Question: I am trying to create a 'UITableview', with grouped static cells, that contain 'UITextField's. Everything looks fine, until I put in the 'UITextField's. Anyone have any ideas as to what may be happening? Auto-layout is on. When Auto-layout is off it is fixed but then rest of project is messing up.
Here is a picture to show what is happening:
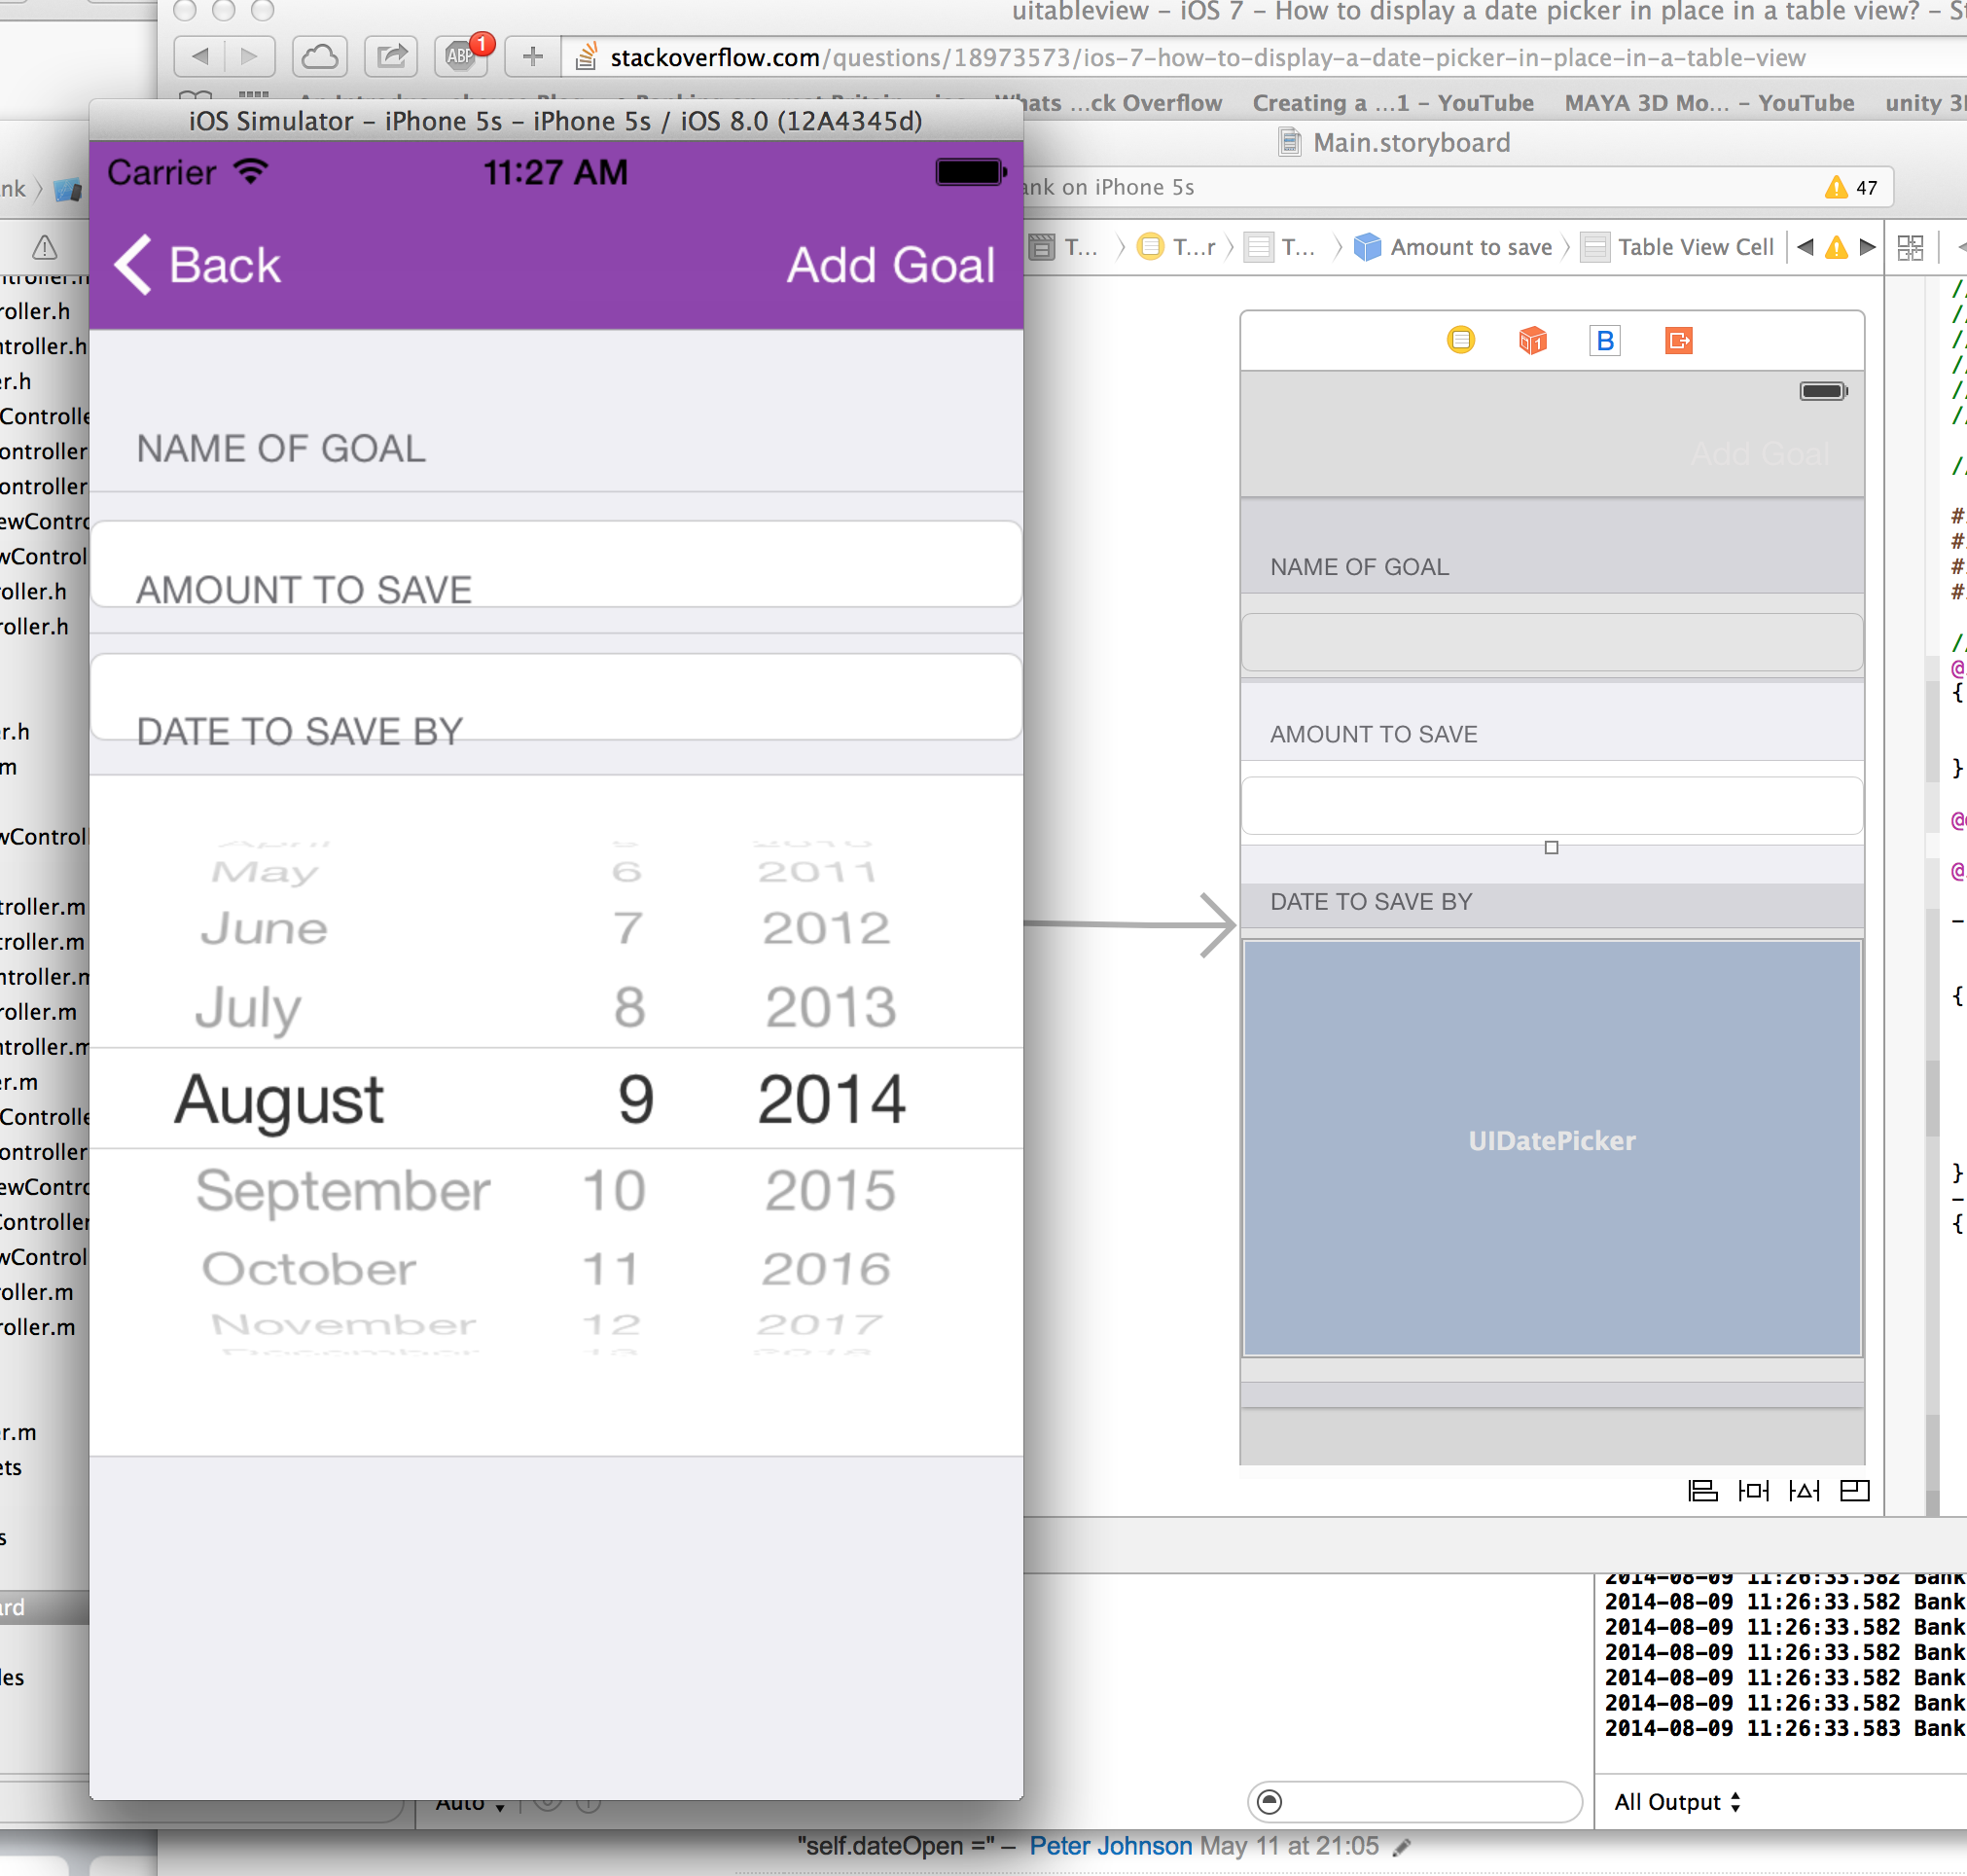
Answer: Sussed it. Row height was set to "default". I changed this to custom (in this case, 44) and it fixed the issue.